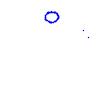
Particle: proton